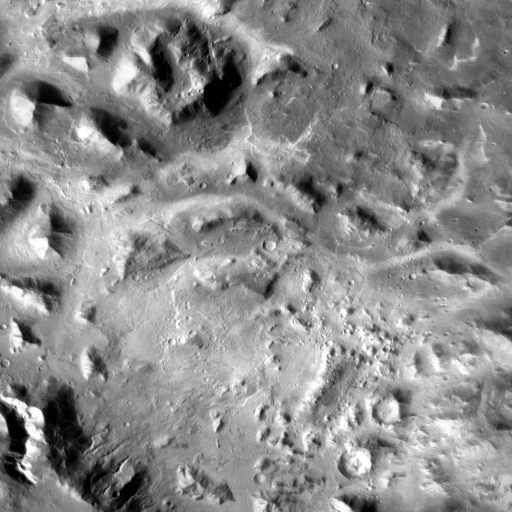
Crater classes present: Background, Other